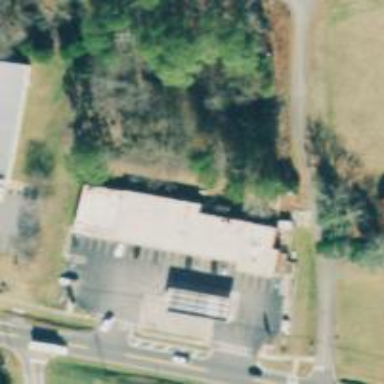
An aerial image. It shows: Convenience shop.